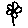
Label: flower